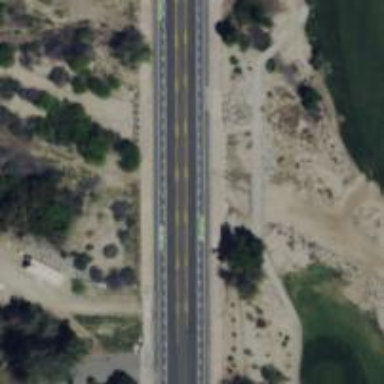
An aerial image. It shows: Bridge over path used as golf cartpath.